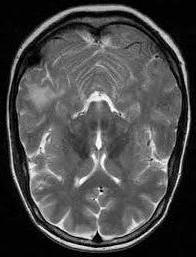
Label: notumor